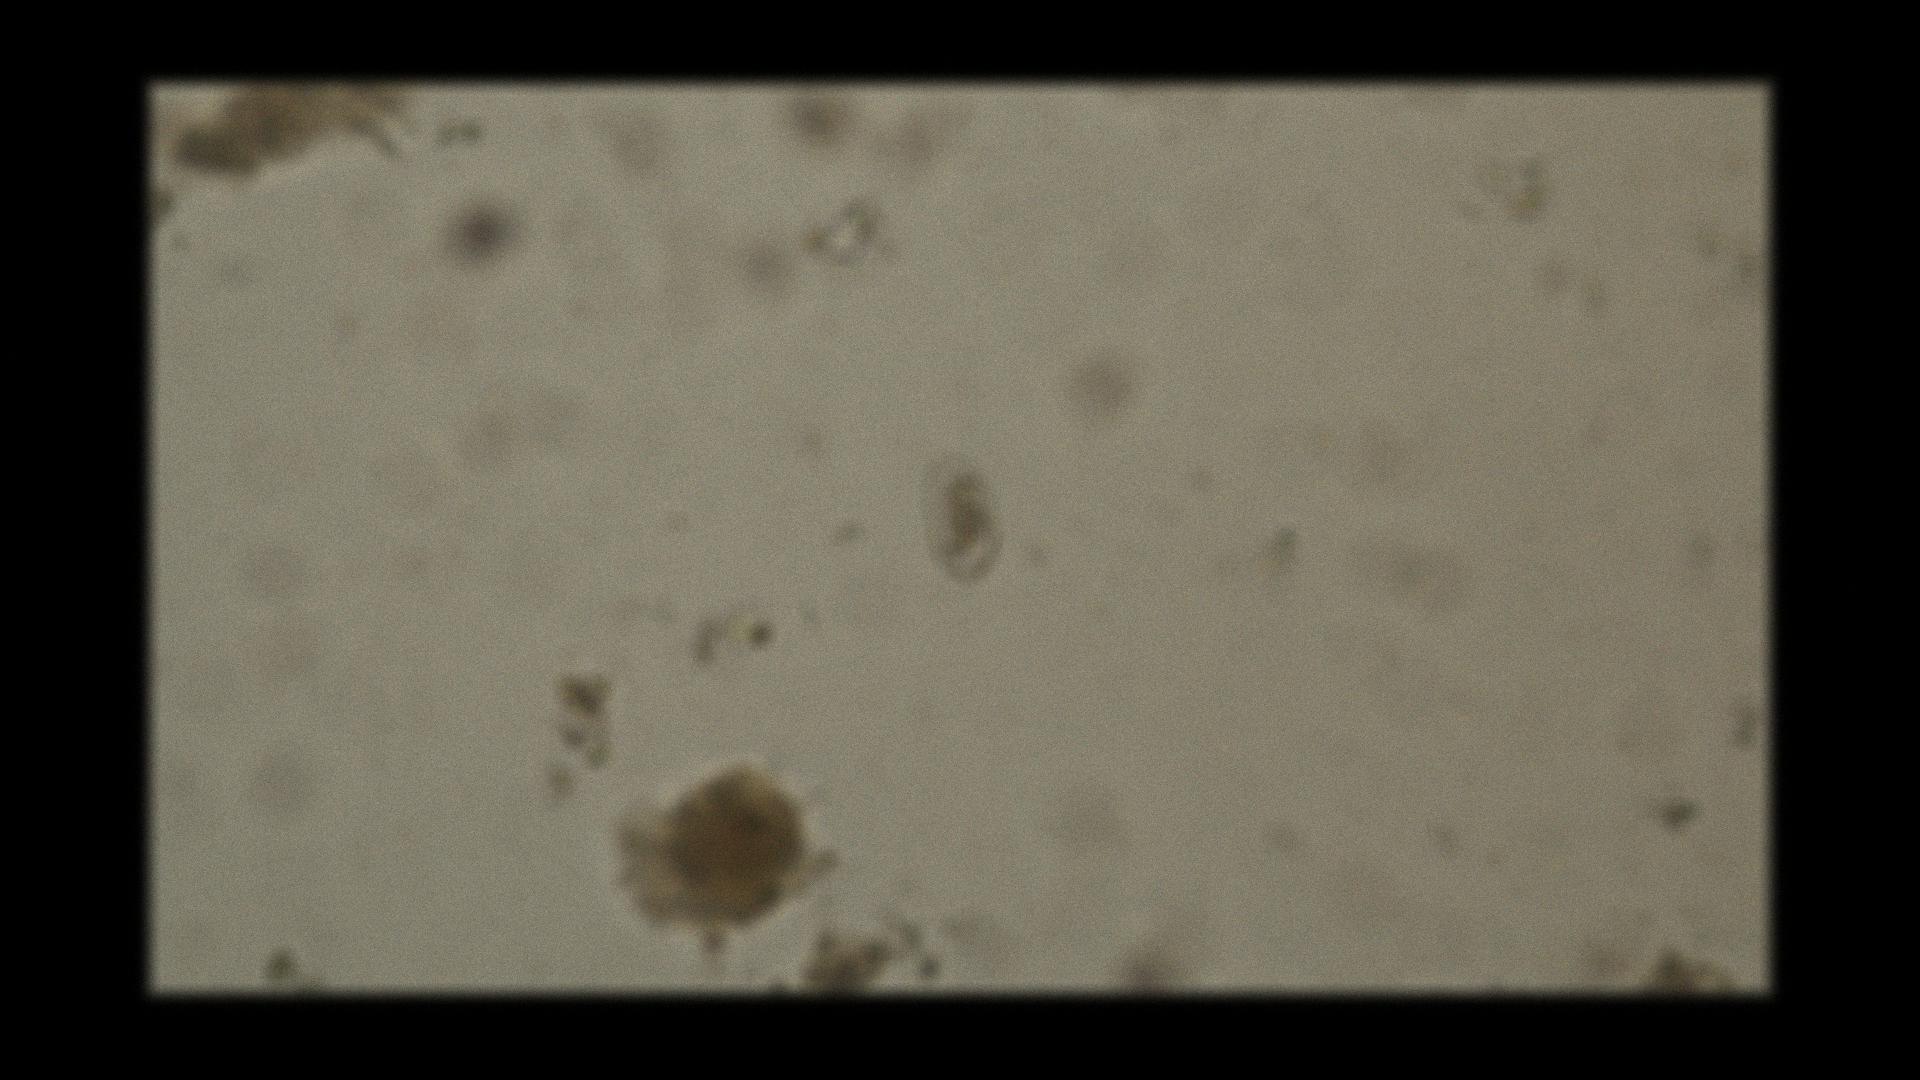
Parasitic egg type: Capillaria philippinensis